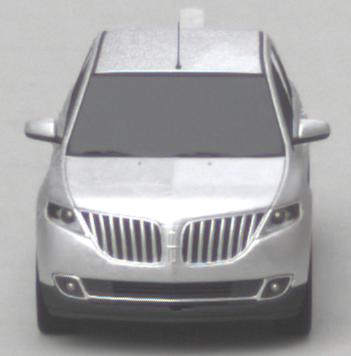
Make: Lincoln
Model: MKX
Detailed model: Gen. 1 CD3
Model produced from: 2010
Model produced until: 2015
Doors: 5
Color: white
Road condition: dry road
Daytime: midday
Contrast: low contrast